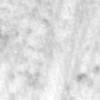
Label: no_change